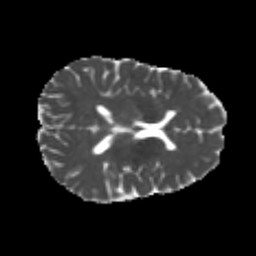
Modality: MD
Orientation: axial
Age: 22
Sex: male
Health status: healthy
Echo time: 0.074 s